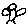
Label: bird